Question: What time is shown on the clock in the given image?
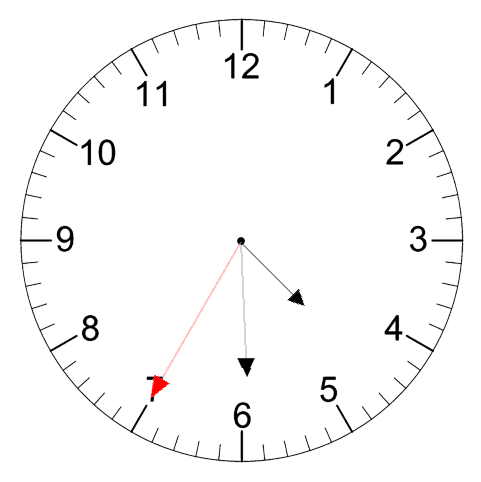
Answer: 04:29:35